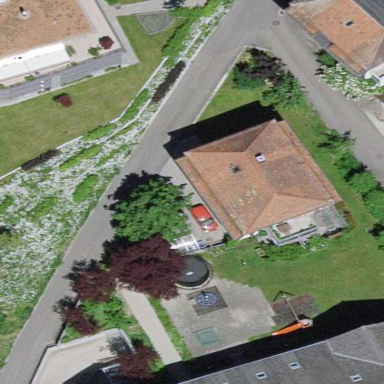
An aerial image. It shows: Hipped roof house.